Field crop: maize
Growth stage: 2
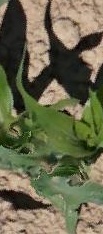
Species: maize